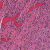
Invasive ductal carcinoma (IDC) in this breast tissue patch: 0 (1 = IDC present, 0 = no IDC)